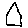
Label: house